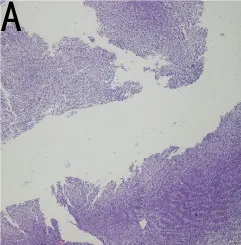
(A) Histopathology image showing tumor cells composed of malignant short spindle cells (H&E staining).
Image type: pathology (h&e)